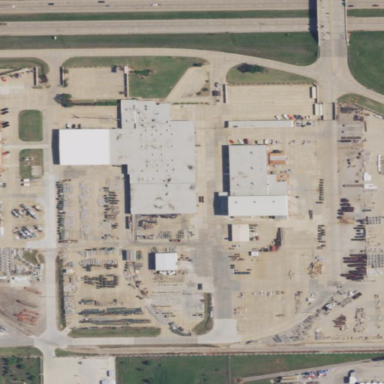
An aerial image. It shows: Industrial area.